Question: with which functionality of Android is it possible to make a App callable from everywhere like the Facebook Messenger Chat:

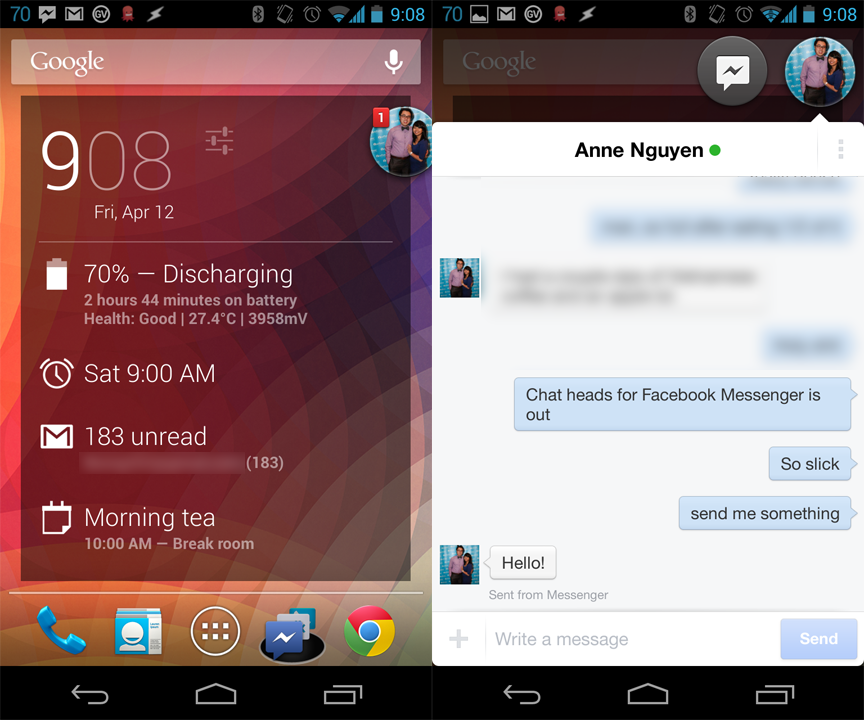
Answer: You cannot have a "full app" above all others. However, you can achieve a convincing simulacrum with a trick.
Applications with the android.permission.SYSTEM_ALERT_WINDOW (displayed as "draw over other apps" in Play Store) can create windows from a service and show them over all other content.
There is an open source library called <URL> which provides this behavior in an easy to use manner. You might want to take a look at it.